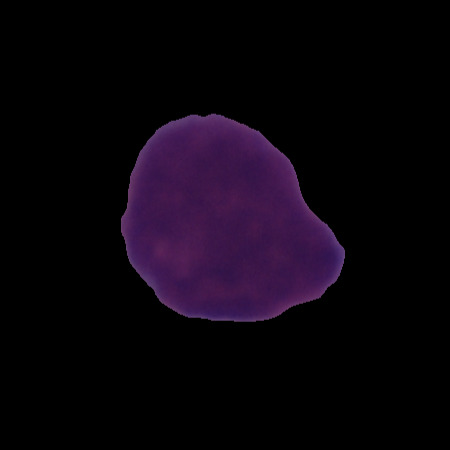
Label: cancer